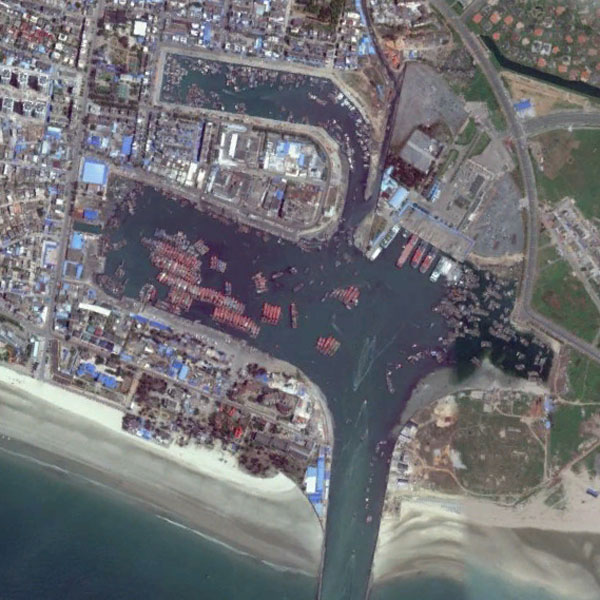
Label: Port